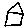
Label: house